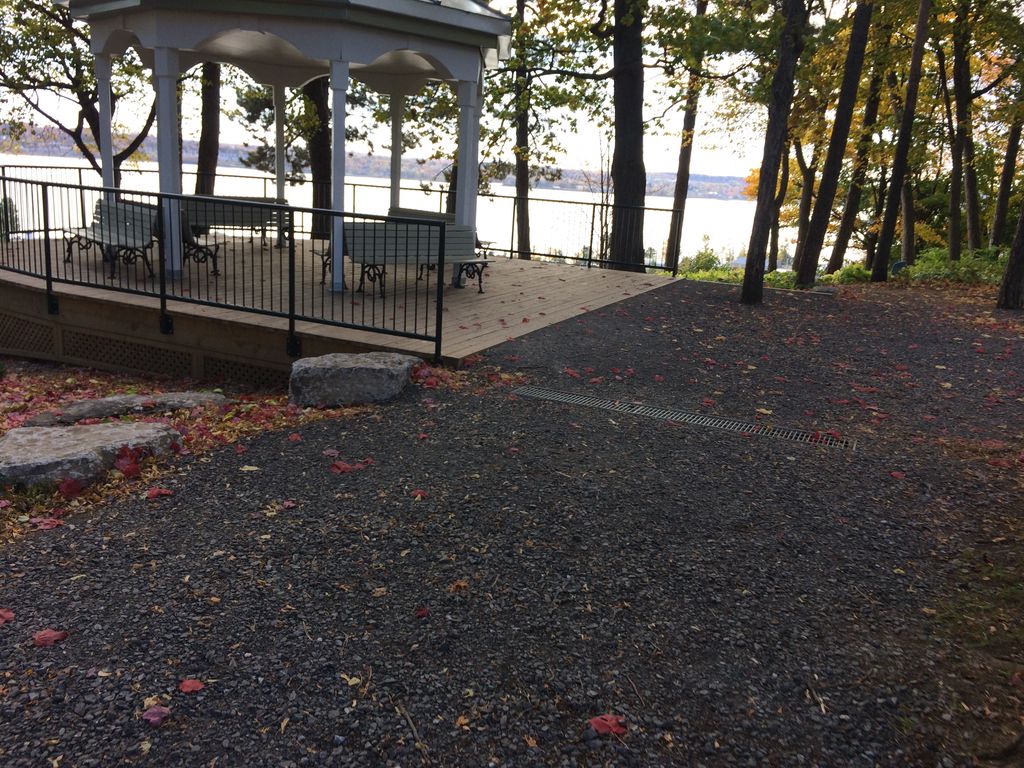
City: quebec_city